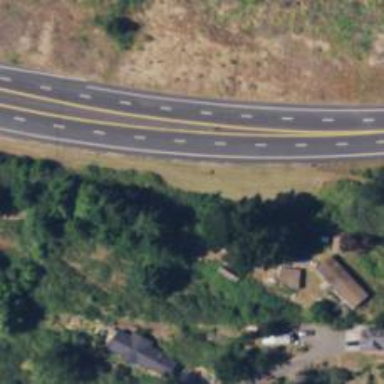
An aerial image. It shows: Asphalt trunk highway.